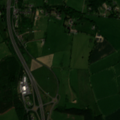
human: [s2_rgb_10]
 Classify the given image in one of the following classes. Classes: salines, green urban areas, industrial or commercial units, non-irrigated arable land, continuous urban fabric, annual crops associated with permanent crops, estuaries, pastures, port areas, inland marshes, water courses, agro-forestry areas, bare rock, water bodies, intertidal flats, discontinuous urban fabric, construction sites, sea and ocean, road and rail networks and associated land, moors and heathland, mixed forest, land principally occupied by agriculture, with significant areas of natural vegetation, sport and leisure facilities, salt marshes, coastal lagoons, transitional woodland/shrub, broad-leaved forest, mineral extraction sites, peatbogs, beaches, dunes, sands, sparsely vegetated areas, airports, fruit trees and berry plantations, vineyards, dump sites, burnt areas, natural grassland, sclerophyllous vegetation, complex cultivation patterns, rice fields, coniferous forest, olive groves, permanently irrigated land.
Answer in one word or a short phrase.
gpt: road and rail networks and associated land, non-irrigated arable land, pastures, land principally occupied by agriculture, with significant areas of natural vegetation